Field crop: maize
Growth stage: 2
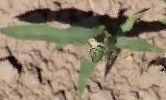
Species: maize